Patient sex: F
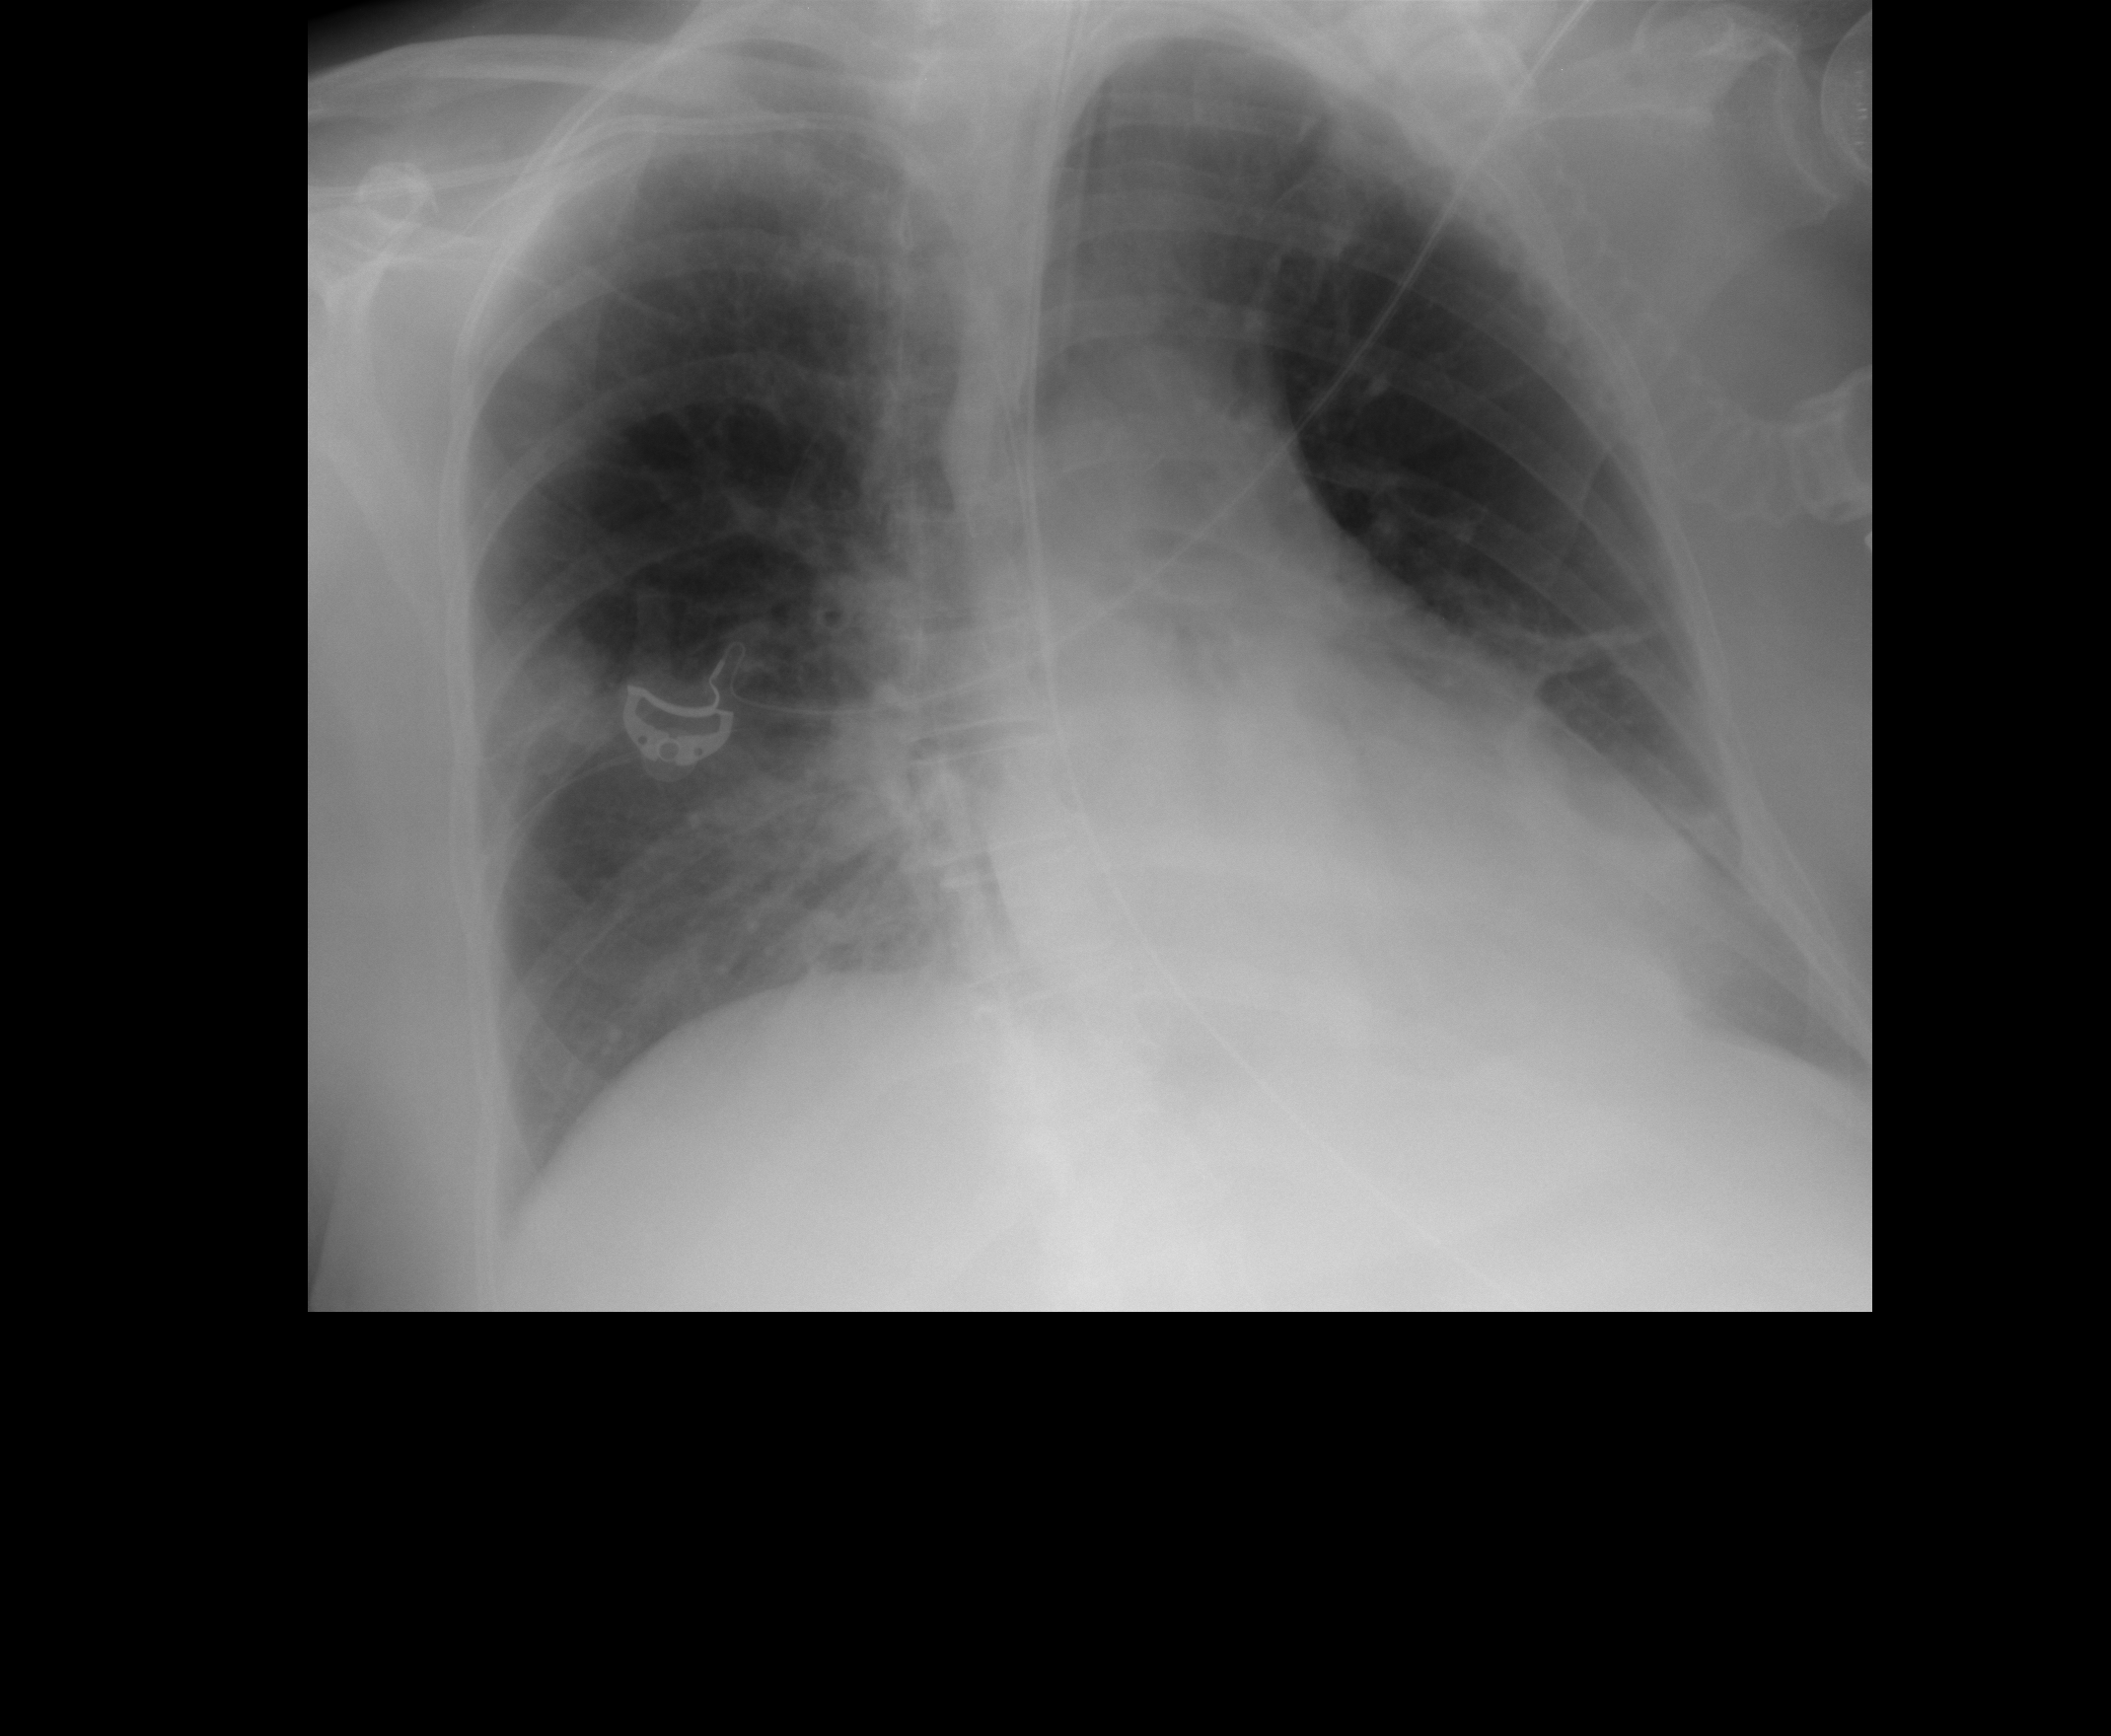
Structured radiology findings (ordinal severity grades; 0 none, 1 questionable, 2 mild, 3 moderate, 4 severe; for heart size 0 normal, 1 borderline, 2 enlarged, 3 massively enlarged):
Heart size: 0
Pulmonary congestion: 0
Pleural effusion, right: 0
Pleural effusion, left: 1
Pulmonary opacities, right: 1
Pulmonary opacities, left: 0
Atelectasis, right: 2
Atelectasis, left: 2